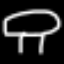
Label: mushroom